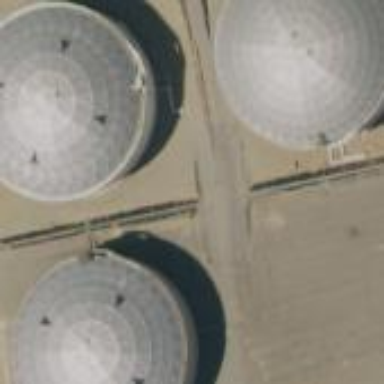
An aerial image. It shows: Storage tank building.